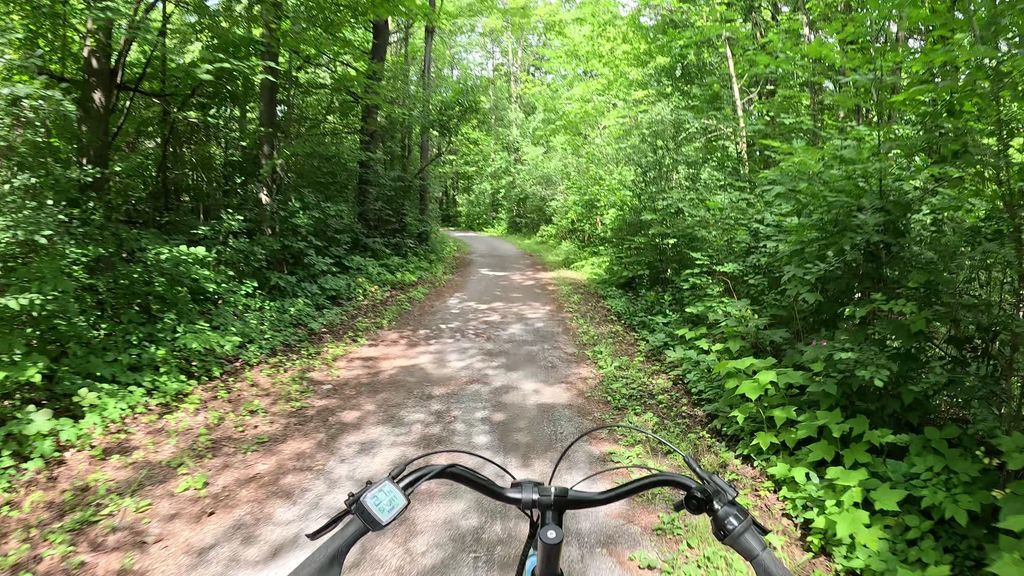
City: ottawa-gatineau